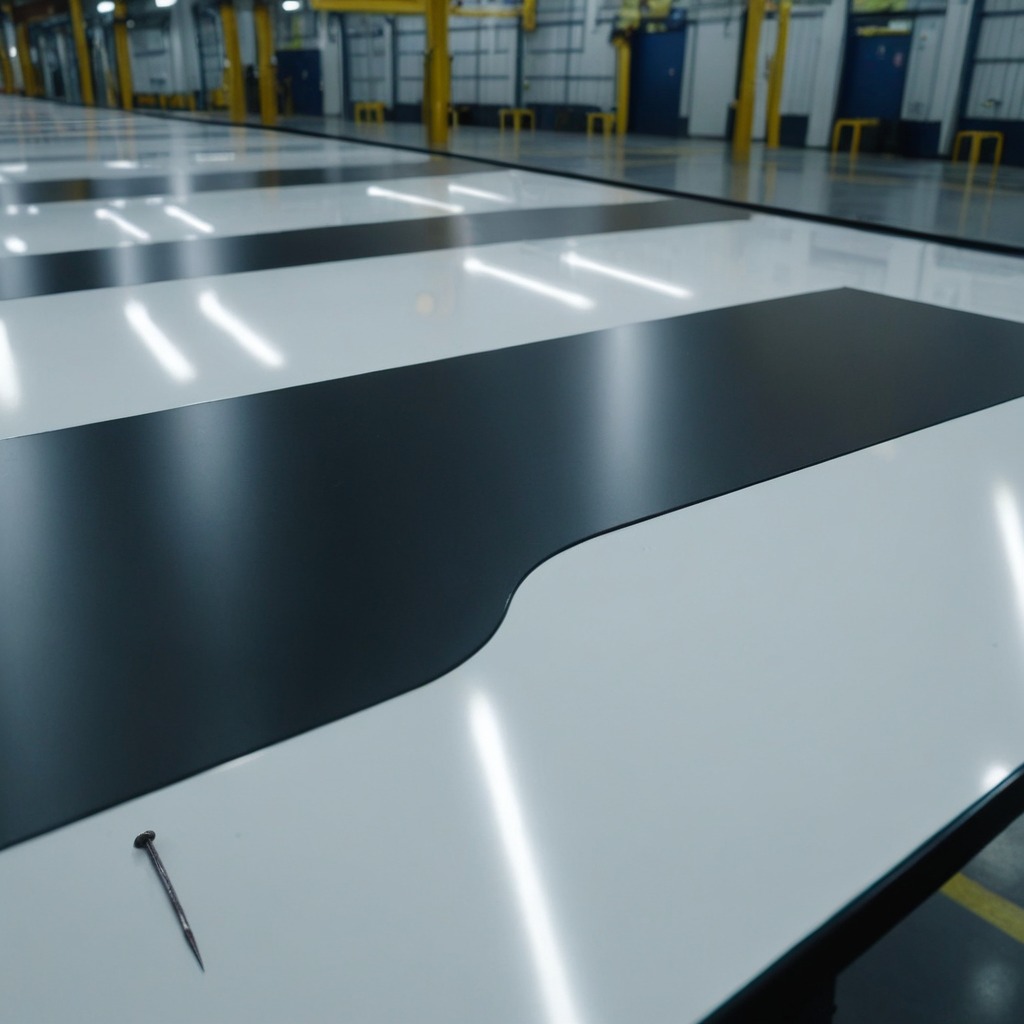
A nail is lying on a high-gloss table in a ship maintenance bay industrial lighting.